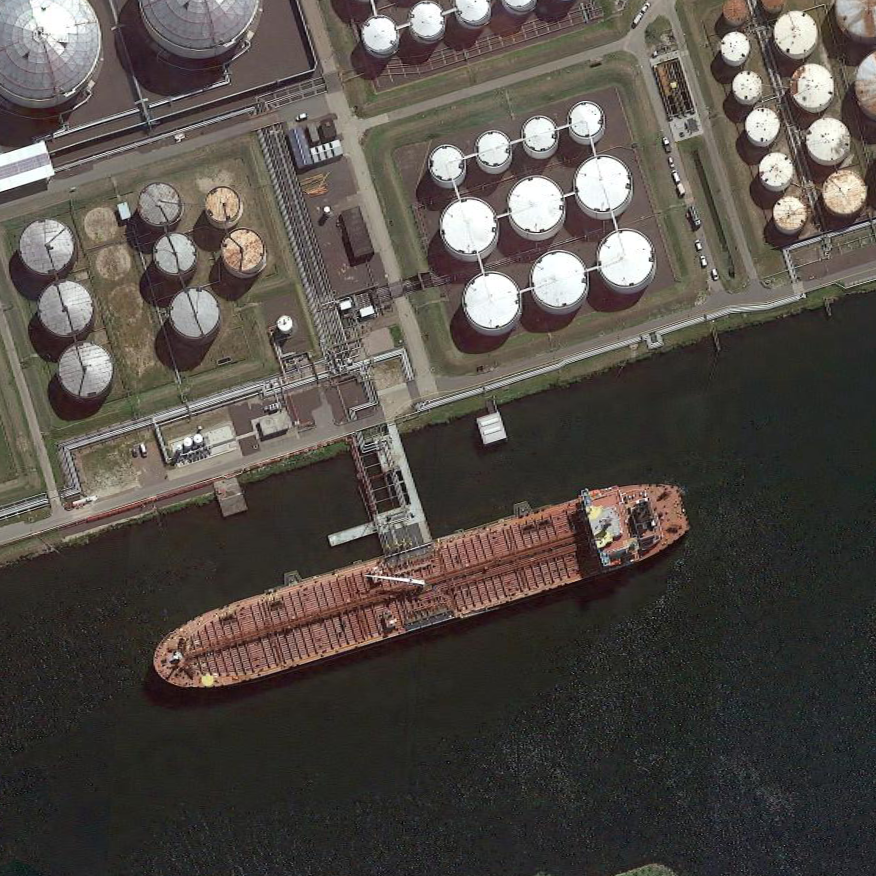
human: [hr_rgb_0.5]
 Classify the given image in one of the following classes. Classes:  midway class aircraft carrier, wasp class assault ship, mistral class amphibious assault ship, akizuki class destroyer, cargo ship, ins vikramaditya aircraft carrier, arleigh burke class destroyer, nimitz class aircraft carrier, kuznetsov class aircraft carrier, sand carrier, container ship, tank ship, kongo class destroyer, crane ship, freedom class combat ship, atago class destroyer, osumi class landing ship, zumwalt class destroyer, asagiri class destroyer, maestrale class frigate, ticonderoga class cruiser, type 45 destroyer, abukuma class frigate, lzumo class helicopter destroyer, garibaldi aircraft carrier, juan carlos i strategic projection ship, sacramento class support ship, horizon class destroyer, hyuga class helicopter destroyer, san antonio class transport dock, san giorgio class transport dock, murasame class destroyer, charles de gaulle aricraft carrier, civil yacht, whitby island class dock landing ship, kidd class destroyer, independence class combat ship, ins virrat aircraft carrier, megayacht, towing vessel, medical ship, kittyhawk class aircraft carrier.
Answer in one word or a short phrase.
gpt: Tank ship